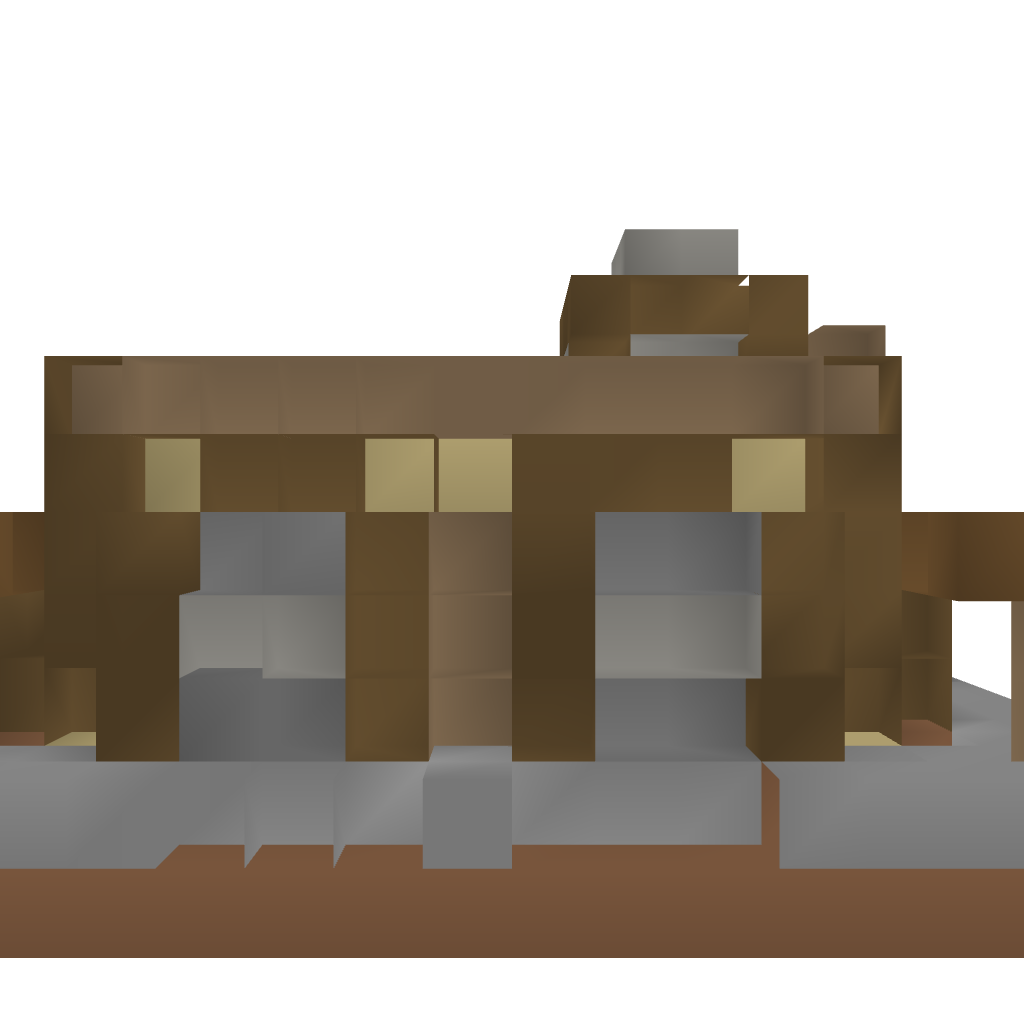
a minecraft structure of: Basic Library